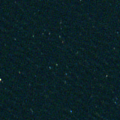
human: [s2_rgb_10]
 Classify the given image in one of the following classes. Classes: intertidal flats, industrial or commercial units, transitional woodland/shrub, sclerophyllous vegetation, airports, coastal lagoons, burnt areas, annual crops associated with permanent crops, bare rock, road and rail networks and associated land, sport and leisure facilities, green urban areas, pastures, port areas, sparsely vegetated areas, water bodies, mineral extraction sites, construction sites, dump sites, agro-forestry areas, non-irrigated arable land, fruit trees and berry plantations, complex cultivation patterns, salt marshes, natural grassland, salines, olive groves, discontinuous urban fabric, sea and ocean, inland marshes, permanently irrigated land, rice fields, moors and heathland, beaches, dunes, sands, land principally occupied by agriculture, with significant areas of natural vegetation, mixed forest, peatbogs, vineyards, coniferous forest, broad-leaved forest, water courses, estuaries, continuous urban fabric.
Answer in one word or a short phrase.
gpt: sea and ocean